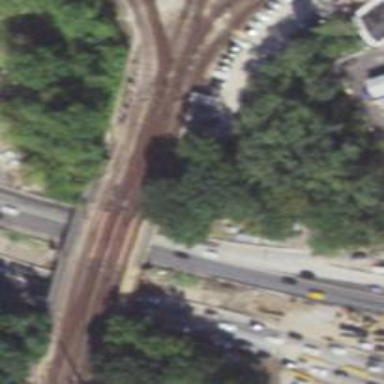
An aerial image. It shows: Railway crossing.